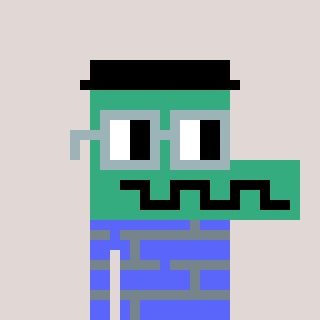
a pixel art character with square dark gray glasses, a crocodile-shaped head and a purple-colored body on a warm background